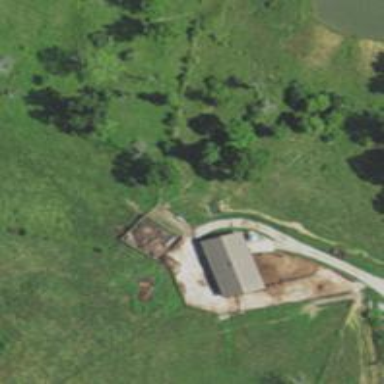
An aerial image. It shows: Silo.